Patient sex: M
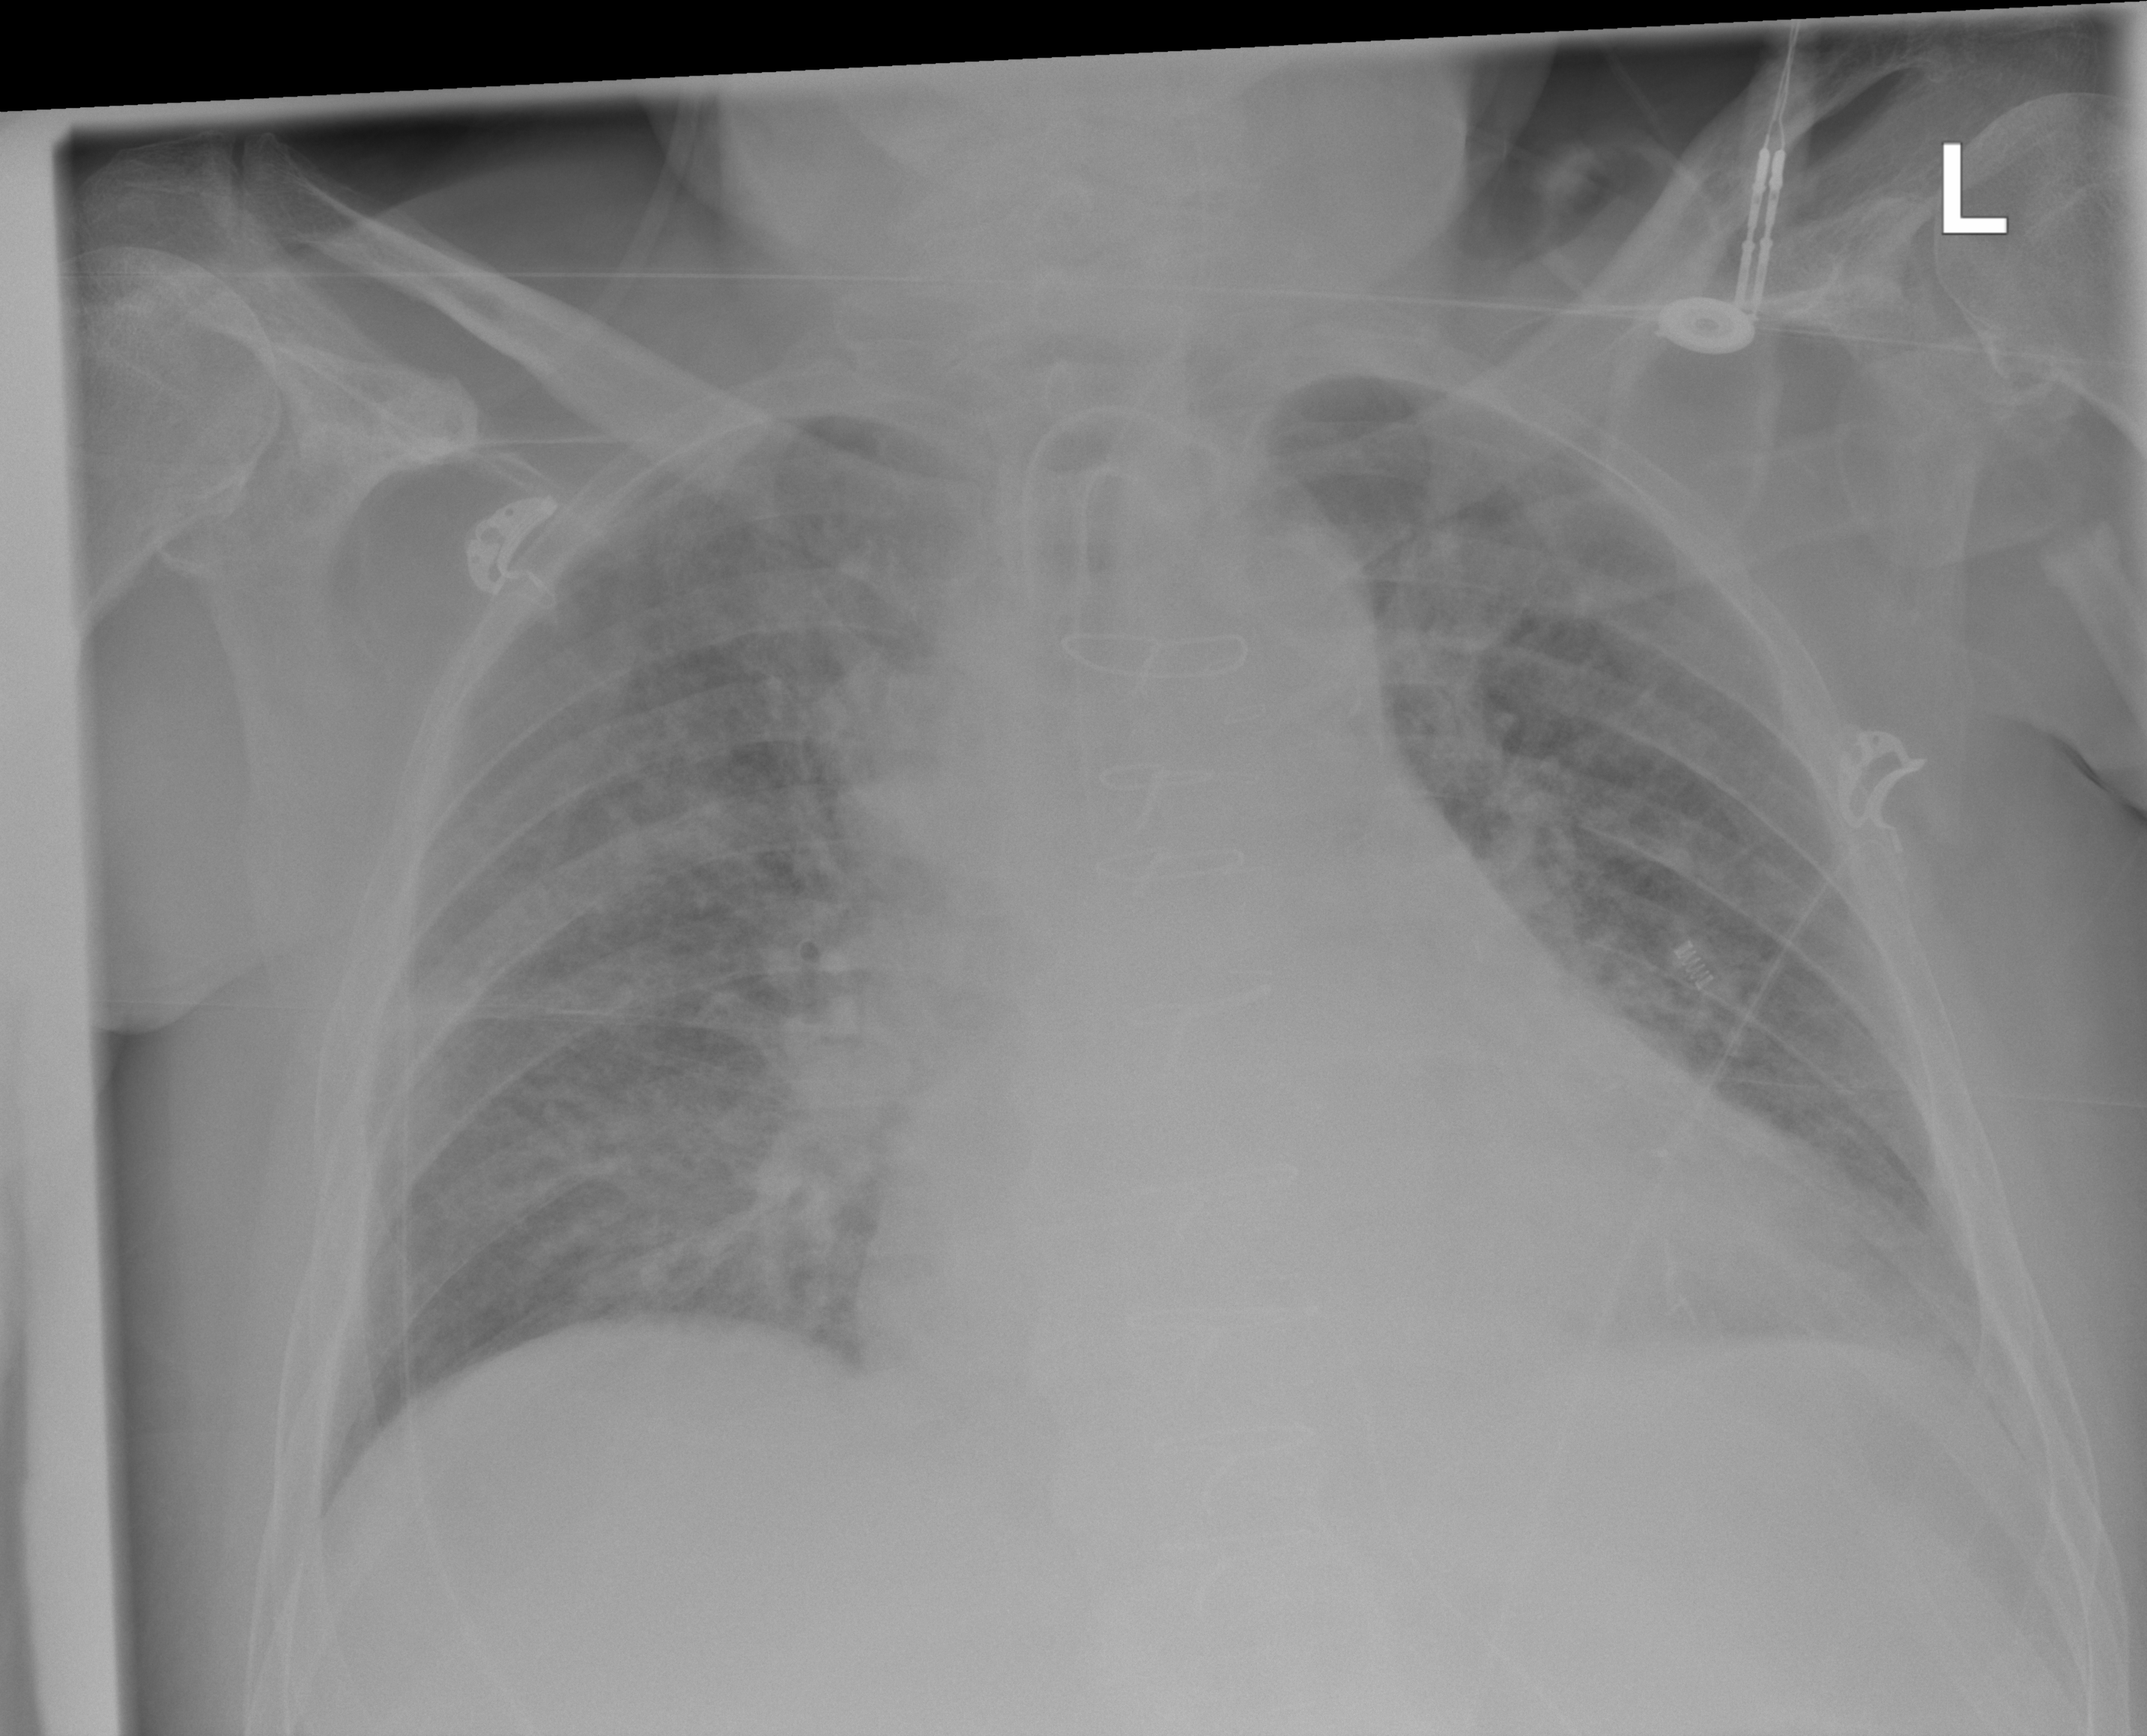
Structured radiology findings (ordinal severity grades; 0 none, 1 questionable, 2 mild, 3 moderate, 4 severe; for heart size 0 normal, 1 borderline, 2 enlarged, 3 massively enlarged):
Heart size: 2
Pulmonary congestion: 2
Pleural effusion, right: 0
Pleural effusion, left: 0
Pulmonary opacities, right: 2
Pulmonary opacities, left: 2
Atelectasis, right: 2
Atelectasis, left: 2